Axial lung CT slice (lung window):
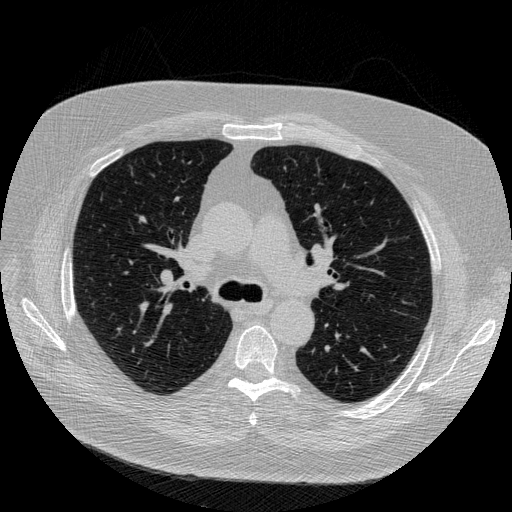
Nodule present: no